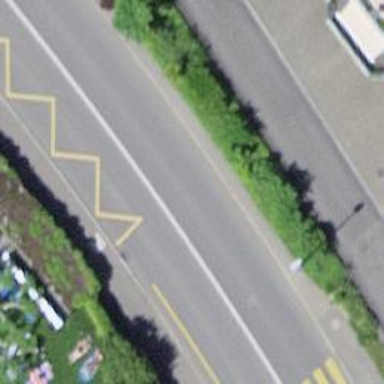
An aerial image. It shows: Public transport stop position.